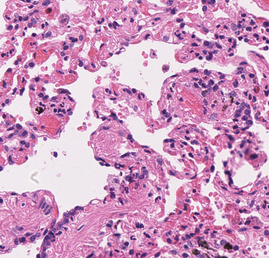
Tumor epithelial tissue: no
Tumor-associated stroma tissue: no
Normal tissue: yes